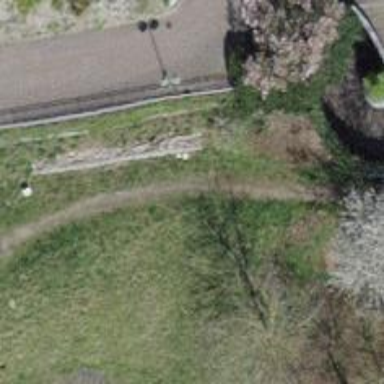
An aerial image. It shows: Compacted path.